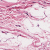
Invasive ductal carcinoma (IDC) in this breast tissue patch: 0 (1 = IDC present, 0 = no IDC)